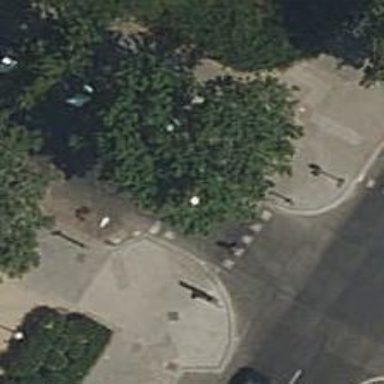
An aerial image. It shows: Zebra crossing with traffic signals. The crossing is marked by traffic lights.